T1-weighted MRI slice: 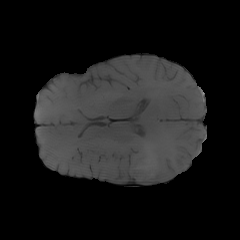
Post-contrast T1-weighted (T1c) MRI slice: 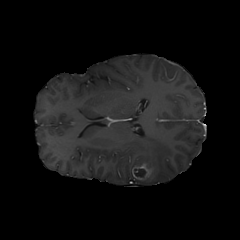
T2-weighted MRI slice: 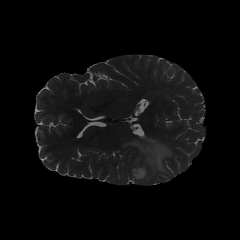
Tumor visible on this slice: yes